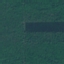
Label: Forest